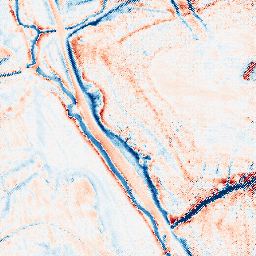
Category: edge_preserving
Decomposition family: anisotropic_diffusion
Decomposition parameters: iterations: 50
kappa: 100
gamma: 0.15
Upsampling method: regularized
Upsampling parameters: scale: 4
lambda_reg: 0.1
Upsampling scale: 4